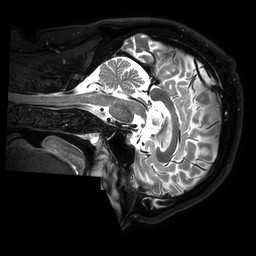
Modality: T2w
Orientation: sagittal
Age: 54
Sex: male
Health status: ill
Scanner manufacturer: philips
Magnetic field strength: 3 T
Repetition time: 3.5 s
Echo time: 0.3 s